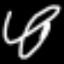
Label: squiggle